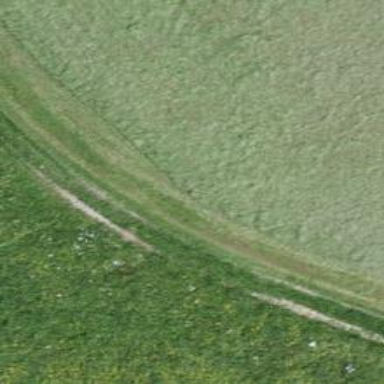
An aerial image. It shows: Grass path.